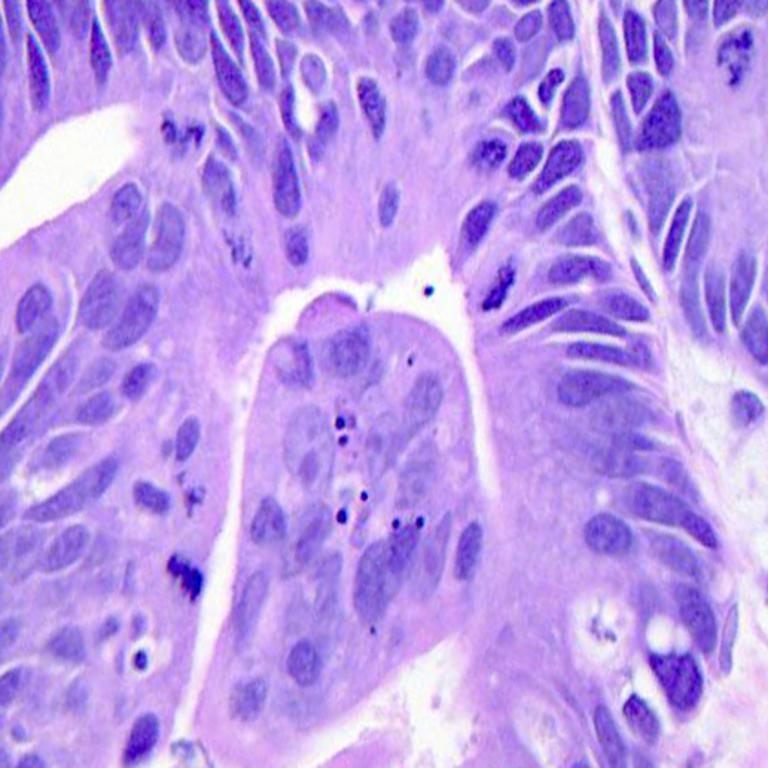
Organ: colon
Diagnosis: adenocarcinomas